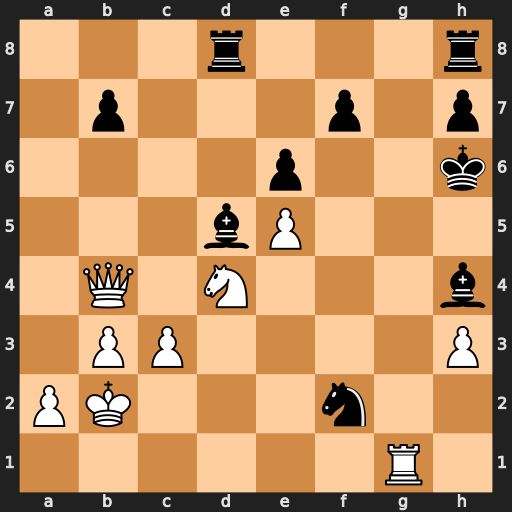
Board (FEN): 3r3r/1p3p1p/4p2k/3bP3/1Q1N3b/1PP4P/PK3n2/6R1
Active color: w
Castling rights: -
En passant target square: -
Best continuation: Nf5+ exf5 Qxh4#